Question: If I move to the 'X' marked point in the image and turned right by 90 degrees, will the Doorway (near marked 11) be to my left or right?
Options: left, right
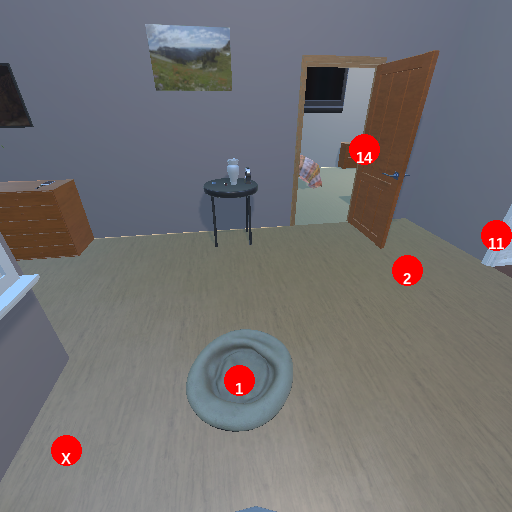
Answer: left